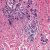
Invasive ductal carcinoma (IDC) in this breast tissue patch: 1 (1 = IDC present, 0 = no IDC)